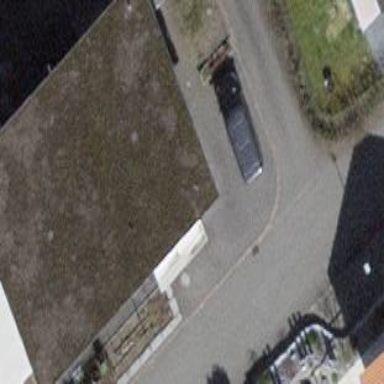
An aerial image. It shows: Residential building.